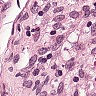
Metastatic tissue present: no